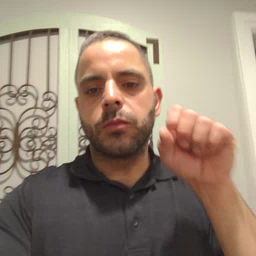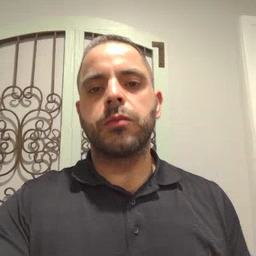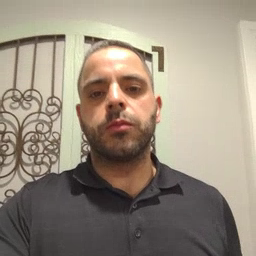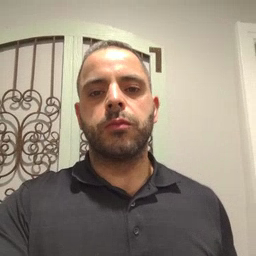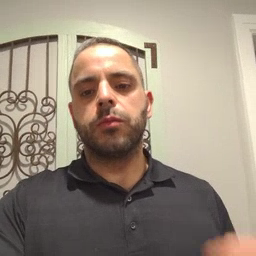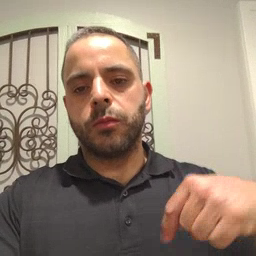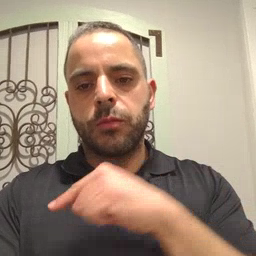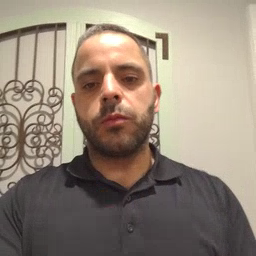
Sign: weus